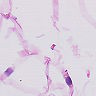
Metastatic tissue present: no